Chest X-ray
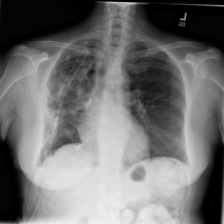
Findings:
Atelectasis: negative
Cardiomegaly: negative
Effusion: negative
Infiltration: negative
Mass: negative
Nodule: negative
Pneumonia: negative
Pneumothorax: negative
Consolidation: negative
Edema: negative
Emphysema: negative
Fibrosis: negative
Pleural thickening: negative
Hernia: negative